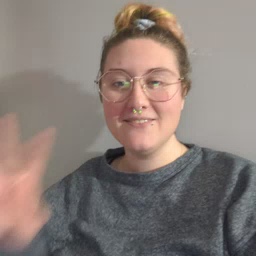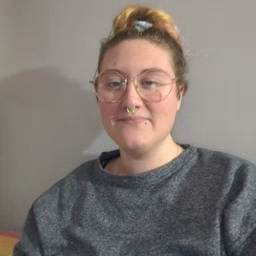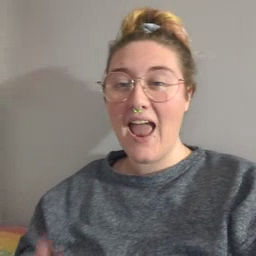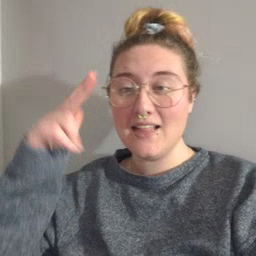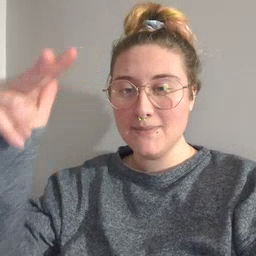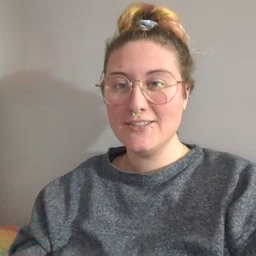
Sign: helicopter